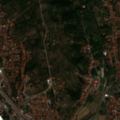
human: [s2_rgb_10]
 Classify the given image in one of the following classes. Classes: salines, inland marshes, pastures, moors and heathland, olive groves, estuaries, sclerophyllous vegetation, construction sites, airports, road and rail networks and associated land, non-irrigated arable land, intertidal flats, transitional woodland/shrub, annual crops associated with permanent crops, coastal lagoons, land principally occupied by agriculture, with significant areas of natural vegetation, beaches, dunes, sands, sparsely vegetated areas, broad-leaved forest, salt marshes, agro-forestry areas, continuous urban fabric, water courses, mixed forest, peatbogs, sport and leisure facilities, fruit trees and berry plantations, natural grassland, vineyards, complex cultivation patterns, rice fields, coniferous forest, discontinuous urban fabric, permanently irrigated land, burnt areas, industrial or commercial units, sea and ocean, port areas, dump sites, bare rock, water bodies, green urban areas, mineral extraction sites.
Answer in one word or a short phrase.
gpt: discontinuous urban fabric, industrial or commercial units, complex cultivation patterns, transitional woodland/shrub